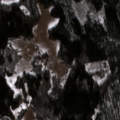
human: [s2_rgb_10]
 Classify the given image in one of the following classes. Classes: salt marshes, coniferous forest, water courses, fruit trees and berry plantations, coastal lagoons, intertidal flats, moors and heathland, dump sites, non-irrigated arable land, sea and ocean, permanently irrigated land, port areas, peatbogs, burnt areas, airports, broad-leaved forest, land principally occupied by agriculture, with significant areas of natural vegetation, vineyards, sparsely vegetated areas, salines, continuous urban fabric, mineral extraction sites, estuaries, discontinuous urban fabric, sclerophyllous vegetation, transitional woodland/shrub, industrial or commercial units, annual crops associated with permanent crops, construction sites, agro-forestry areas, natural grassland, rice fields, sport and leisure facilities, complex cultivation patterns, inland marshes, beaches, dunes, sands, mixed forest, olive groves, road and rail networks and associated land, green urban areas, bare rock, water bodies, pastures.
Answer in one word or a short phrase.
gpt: pastures, land principally occupied by agriculture, with significant areas of natural vegetation, coniferous forest, mixed forest